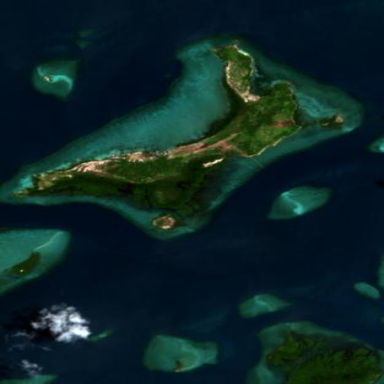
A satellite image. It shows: Island with natural coastline.